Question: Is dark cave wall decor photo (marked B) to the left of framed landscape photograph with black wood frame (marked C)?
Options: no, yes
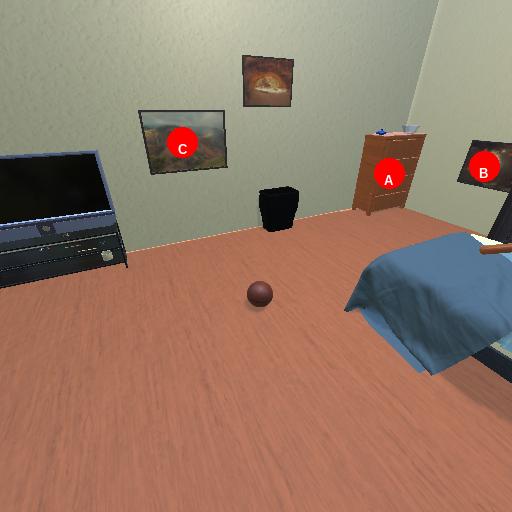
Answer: no